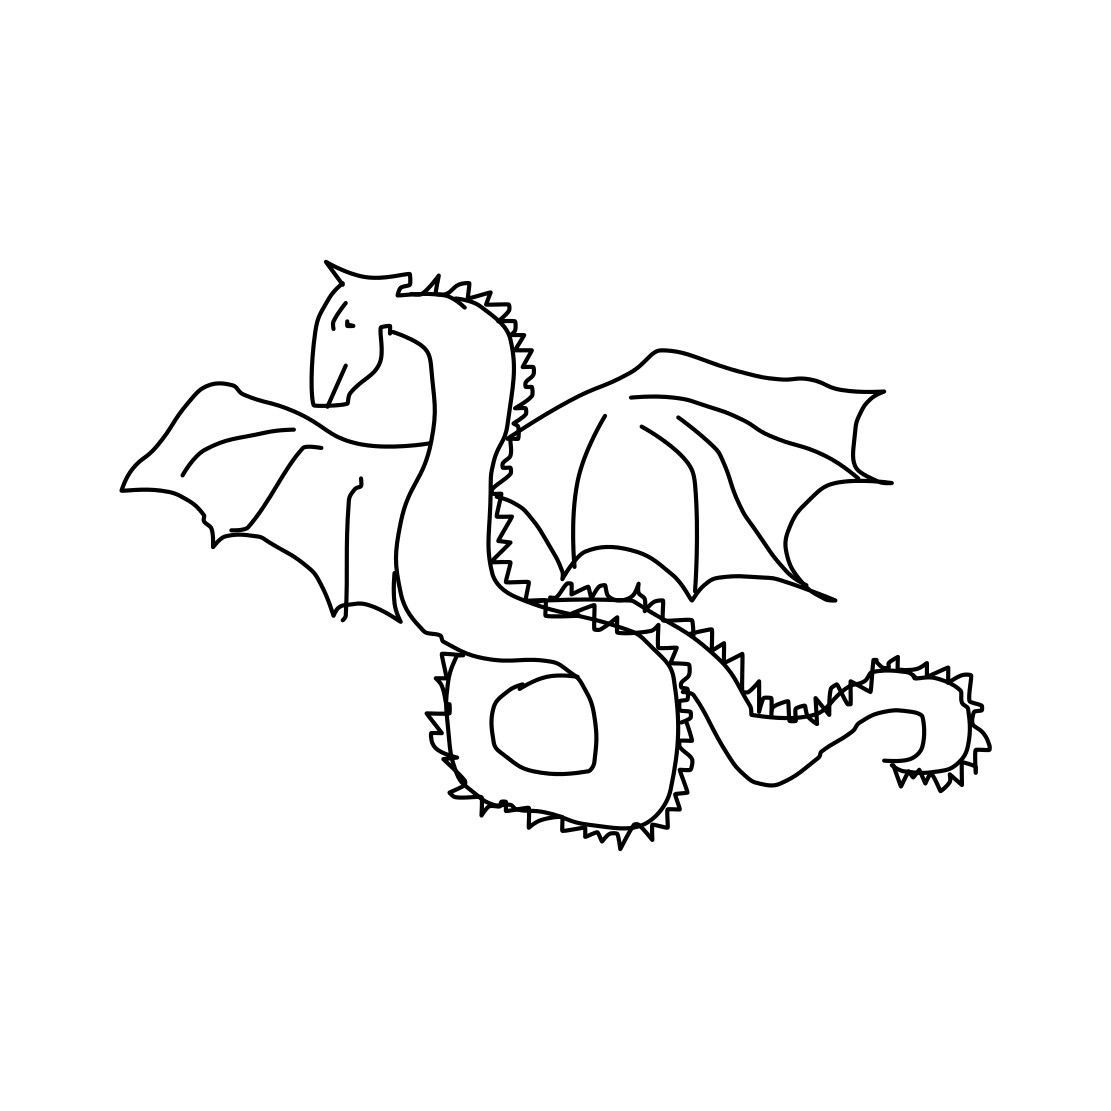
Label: dragon